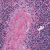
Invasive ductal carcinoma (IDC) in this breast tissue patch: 0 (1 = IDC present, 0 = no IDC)